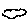
Label: cloud